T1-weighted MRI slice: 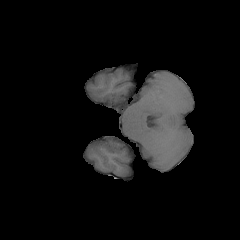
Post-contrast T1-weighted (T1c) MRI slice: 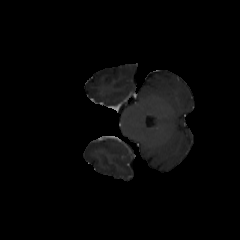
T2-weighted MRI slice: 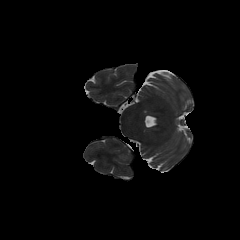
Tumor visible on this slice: no